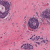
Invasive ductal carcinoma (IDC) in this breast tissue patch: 1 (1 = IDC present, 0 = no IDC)